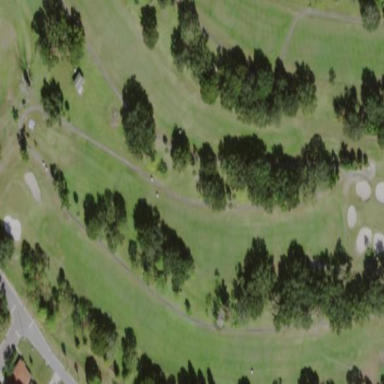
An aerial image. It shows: Golf fairway in the image.